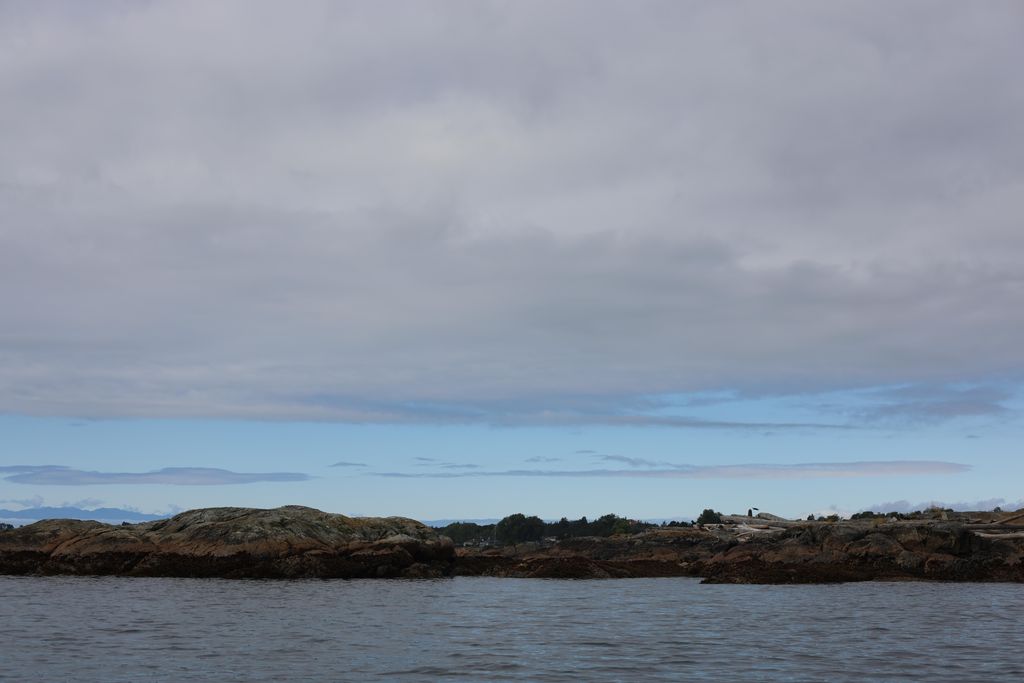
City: victoria